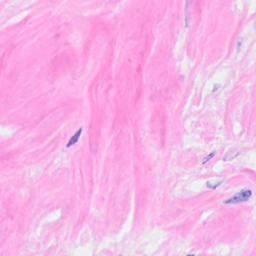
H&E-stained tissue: Breast